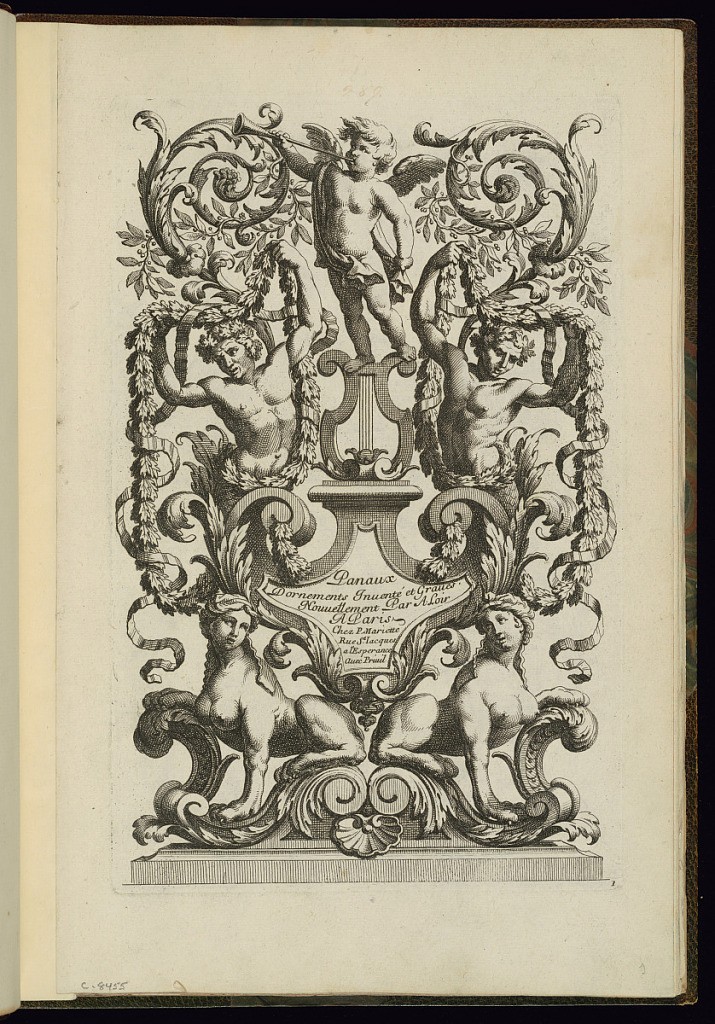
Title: Title Page
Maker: Alexis Loir, French, 1640 - 1713
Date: ca.1660–1713
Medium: Etching on paper
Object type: Print
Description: Title page ornament panel design featuring foliate scrolls, festoons of leaves, and ribbons, foliate branches, a winged putto blowing a horn standing on a lyre, flanked by male terminal figures, and two sphynx below with s-scrolls, scrolling leaves (rinceaux), rosettes, and shell motifs. The plate is titled and numbered.